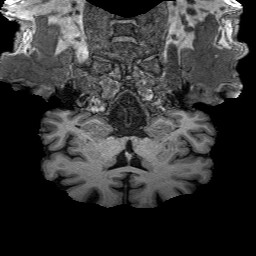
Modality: T1w
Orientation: sagittal
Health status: healthy